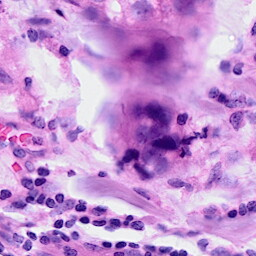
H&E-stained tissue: Breast